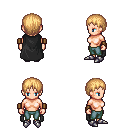
a pixel art fantasy rpg character, female body template, human, light skin, black cape, teal pants, light blonde plain hairstyle, leather bracers, metal boots, four views (front, back, left, right), 2x2 character sprite sheet, small pixel art, hard edges, no anti-aliasing